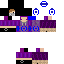
A male human skin with dark skin, wearing brown bald dressed in a blue hoodie and black pants, featuring a closed mouth.